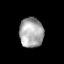
Tissue: prostate
Cell type: T cells
Senescence score: 0.2898
Nuclear area (px): 703
Mean DAPI intensity: 167.639